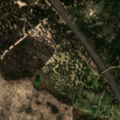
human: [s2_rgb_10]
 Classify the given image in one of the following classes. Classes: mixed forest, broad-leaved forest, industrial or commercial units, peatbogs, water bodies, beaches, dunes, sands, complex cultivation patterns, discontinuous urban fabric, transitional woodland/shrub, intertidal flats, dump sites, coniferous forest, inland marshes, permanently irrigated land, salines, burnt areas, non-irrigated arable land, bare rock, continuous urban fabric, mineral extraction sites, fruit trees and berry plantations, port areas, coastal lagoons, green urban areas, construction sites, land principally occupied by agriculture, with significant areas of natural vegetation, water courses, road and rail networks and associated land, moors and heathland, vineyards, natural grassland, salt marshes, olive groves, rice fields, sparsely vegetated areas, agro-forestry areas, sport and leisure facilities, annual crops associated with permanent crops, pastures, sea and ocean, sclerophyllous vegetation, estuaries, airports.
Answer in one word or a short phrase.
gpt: land principally occupied by agriculture, with significant areas of natural vegetation, mixed forest, transitional woodland/shrub